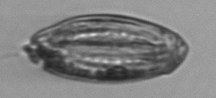
Label: Katodinium_or_Torodinium